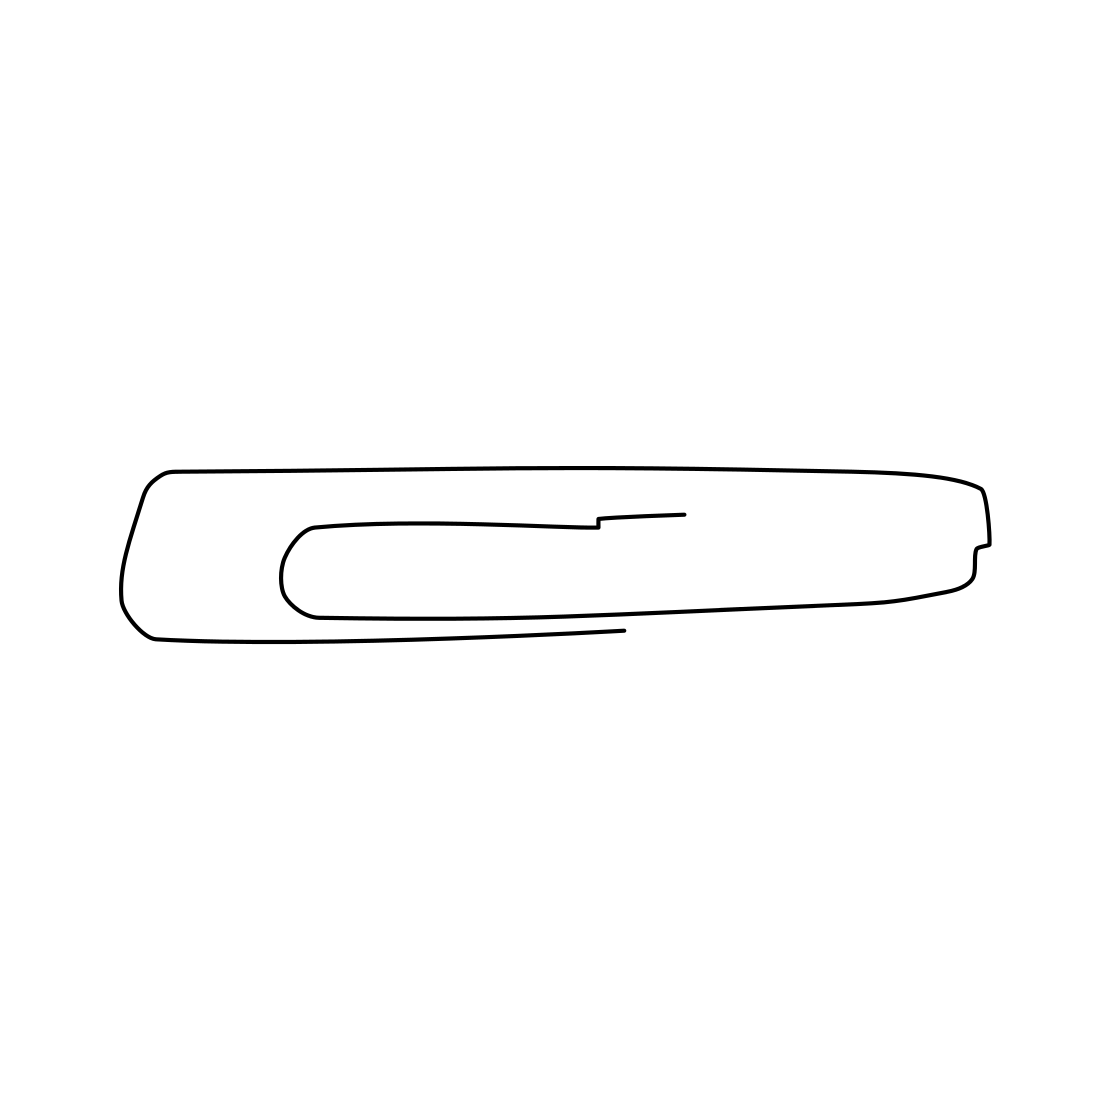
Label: paper clip